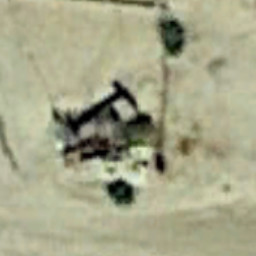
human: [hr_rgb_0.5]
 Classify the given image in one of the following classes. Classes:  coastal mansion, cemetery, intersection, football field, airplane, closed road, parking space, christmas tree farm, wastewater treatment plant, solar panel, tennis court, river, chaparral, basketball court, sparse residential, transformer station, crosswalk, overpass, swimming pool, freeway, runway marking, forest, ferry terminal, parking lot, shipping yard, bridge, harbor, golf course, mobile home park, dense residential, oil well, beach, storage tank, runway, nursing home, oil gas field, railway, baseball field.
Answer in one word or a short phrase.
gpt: oil well